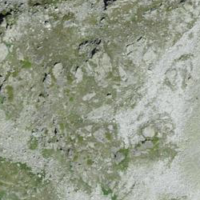
EUNIS habitat code: 48
Species observed at this site:
Phoenicurus ochruros